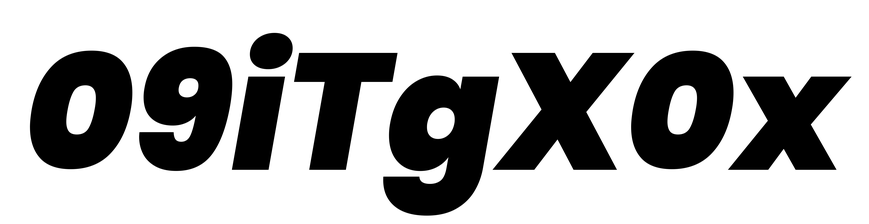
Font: Poppins-BlackItalic